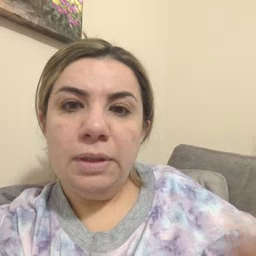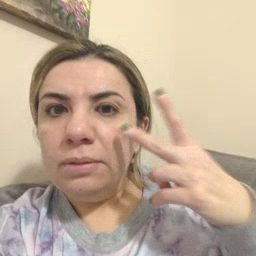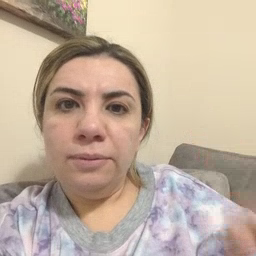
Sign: see